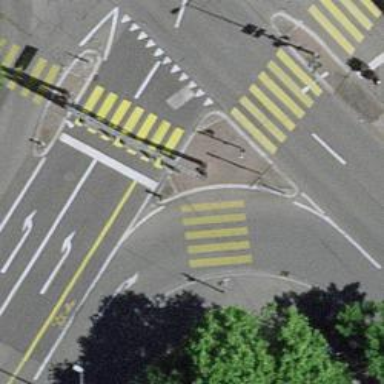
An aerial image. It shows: Kerb barrier.